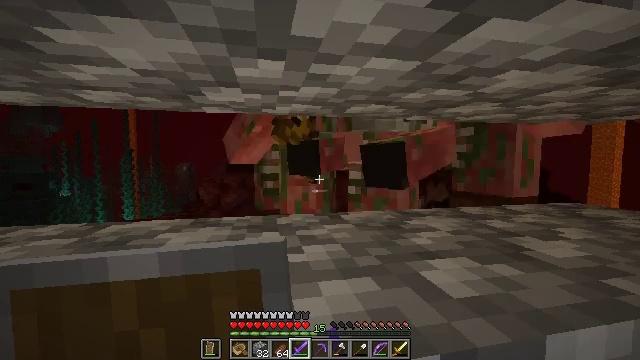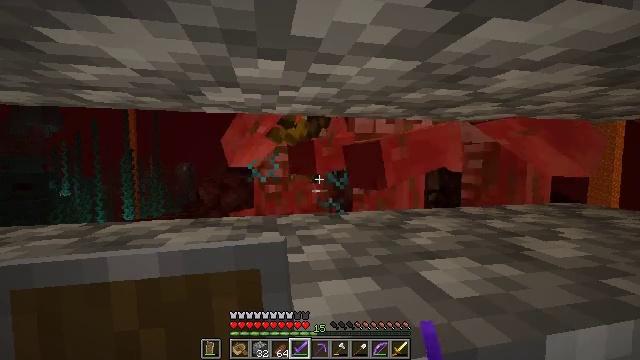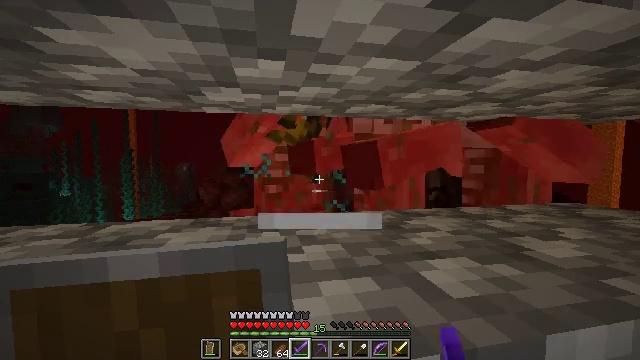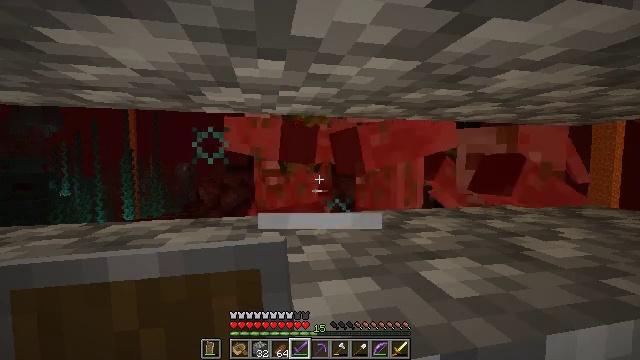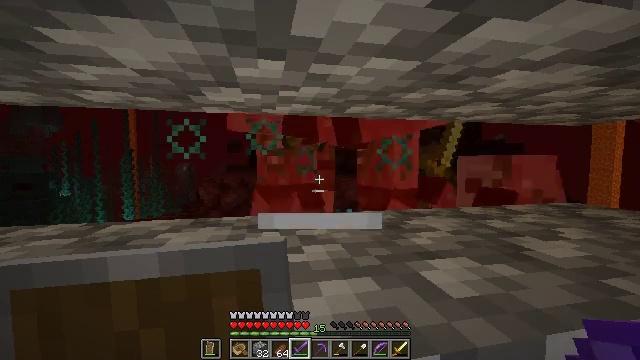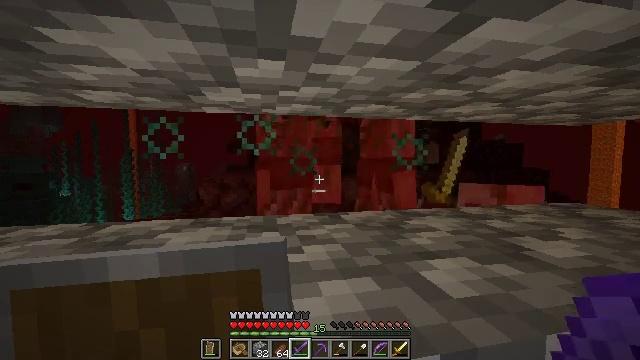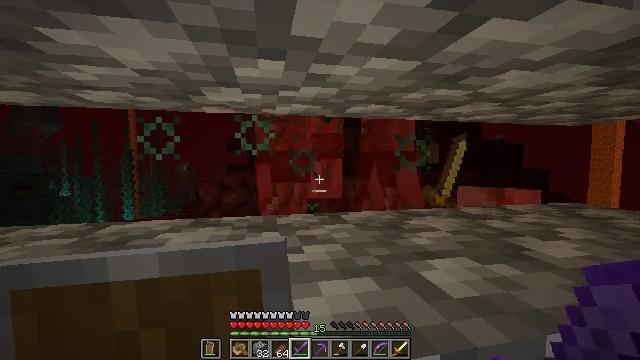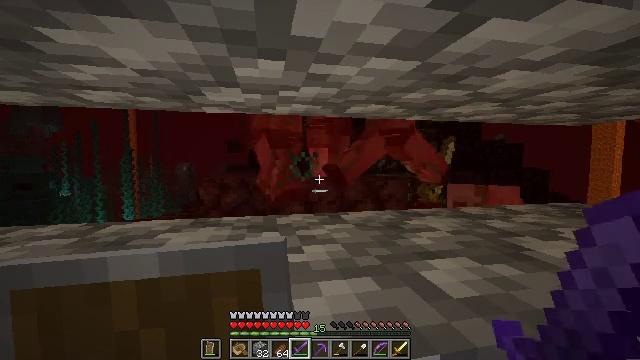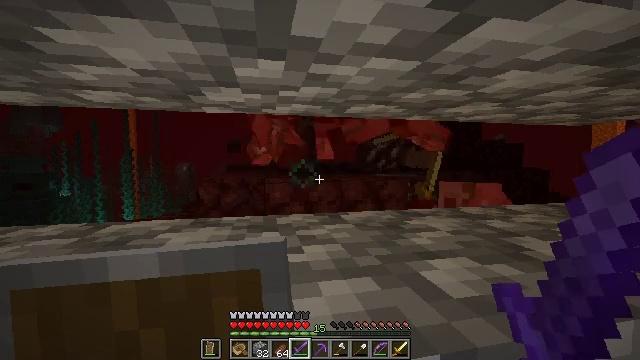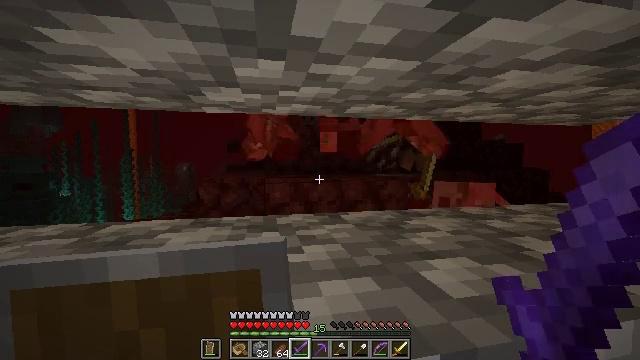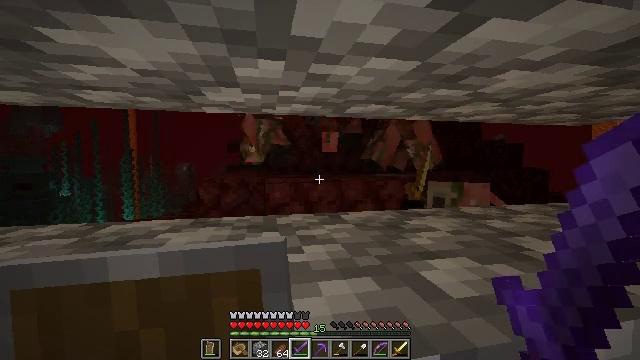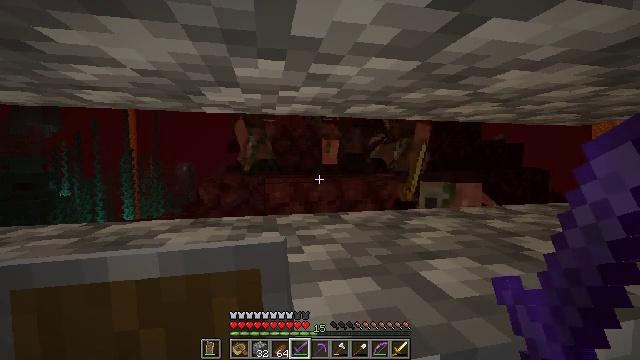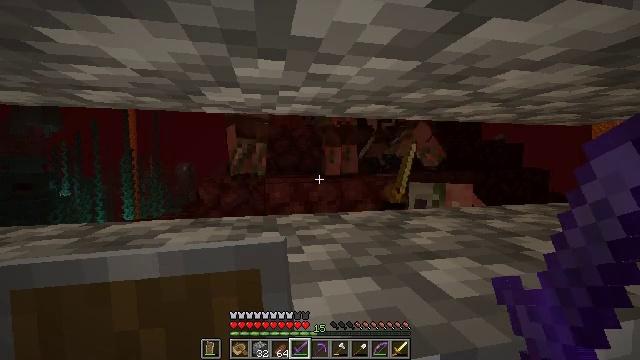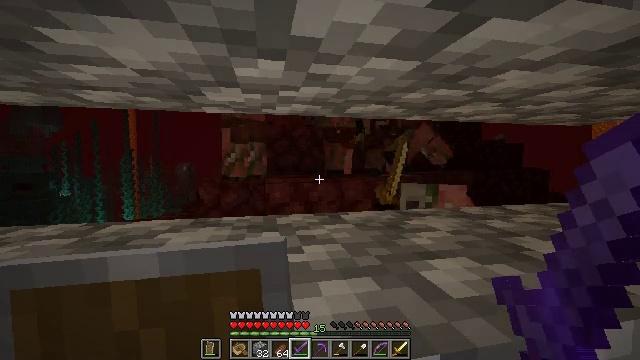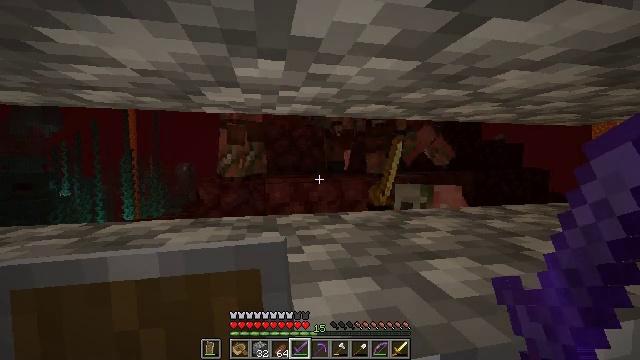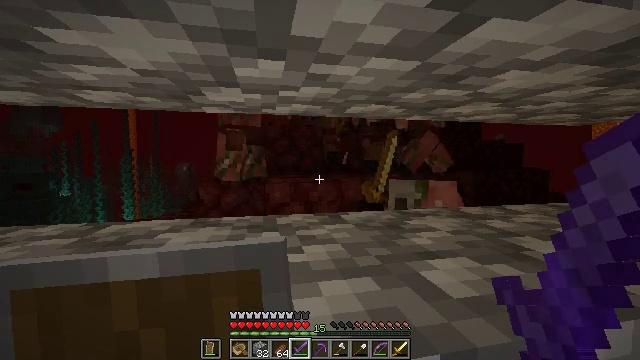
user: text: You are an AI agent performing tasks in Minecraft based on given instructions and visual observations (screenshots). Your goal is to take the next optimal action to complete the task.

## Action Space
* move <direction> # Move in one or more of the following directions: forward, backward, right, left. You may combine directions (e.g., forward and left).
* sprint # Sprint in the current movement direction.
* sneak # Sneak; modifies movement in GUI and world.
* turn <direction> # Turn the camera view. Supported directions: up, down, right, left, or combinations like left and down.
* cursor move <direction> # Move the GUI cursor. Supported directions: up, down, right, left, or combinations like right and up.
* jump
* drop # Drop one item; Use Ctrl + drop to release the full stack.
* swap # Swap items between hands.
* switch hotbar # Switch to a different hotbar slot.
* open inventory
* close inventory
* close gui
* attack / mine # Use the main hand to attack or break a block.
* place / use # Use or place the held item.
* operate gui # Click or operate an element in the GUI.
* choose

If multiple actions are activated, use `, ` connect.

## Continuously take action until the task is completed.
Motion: motion action
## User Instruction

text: Kill nether mobs.
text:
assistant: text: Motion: sneak
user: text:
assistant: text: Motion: sneak
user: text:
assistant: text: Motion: sneak
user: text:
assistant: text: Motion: sneak
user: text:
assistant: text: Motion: sneak
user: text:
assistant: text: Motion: sneak
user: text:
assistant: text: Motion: sneak
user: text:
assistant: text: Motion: sneak
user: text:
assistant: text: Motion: sneak
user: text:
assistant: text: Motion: sneak
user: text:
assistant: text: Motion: sneak
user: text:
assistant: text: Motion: sneak
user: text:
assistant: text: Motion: sneak
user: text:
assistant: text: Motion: sneak
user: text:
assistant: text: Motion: sneak
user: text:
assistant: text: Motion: sneak
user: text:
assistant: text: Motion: sneak
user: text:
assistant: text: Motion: sneak
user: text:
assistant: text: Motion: sneak
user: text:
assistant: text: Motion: sneak
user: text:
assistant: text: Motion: sneak
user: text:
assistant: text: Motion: sneak
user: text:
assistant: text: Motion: sneak
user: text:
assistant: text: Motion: sneak
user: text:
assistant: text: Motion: sneak
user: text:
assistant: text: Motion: sneak
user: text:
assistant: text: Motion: sneak
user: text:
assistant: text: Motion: sneak
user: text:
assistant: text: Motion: sneak
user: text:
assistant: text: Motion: sneak